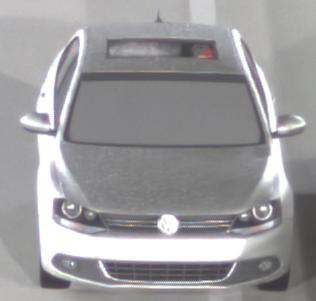
Make: VW
Model: Jetta 1.2 TSI
Detailed model: Jetta (IV)
Model produced from: 2011/01
Model produced until: 2014/08
Doors: 4
Color: white
Road condition: dry road
Daytime: night
Contrast: high contrast